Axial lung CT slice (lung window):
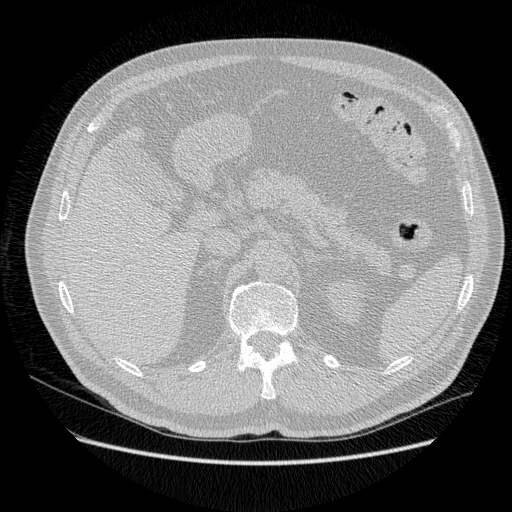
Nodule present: no